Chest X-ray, PA view. Patient: 36 years old, sex F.
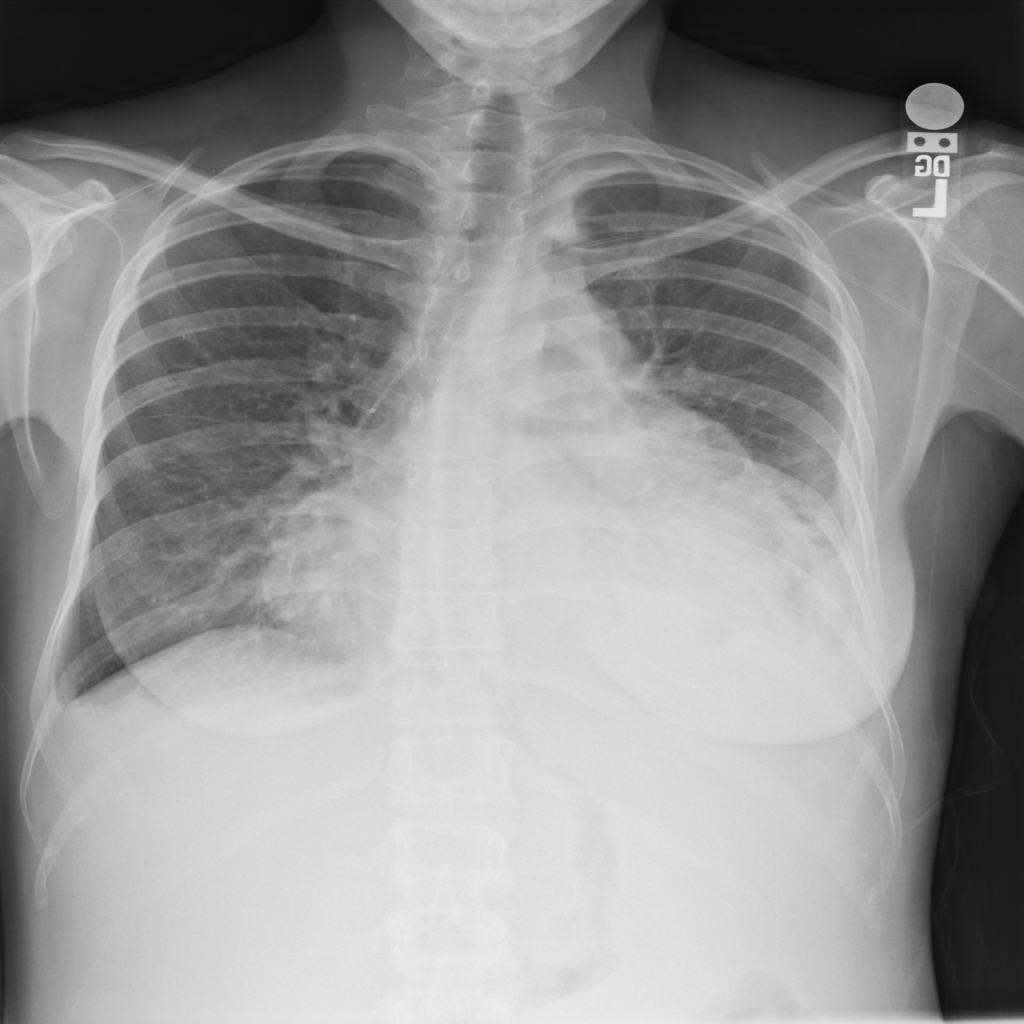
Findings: Consolidation, Effusion, Pleural_Thickening